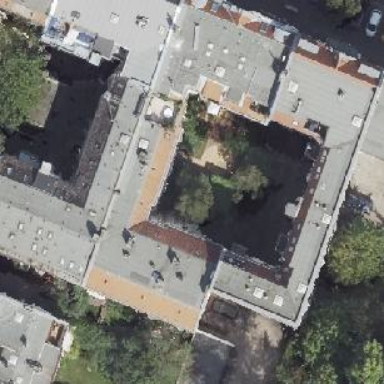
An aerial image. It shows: Saltbox-roofed apartment building.